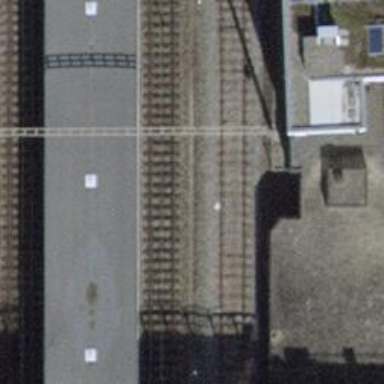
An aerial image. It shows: Single railway track with electrification through contact line.